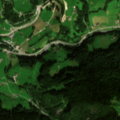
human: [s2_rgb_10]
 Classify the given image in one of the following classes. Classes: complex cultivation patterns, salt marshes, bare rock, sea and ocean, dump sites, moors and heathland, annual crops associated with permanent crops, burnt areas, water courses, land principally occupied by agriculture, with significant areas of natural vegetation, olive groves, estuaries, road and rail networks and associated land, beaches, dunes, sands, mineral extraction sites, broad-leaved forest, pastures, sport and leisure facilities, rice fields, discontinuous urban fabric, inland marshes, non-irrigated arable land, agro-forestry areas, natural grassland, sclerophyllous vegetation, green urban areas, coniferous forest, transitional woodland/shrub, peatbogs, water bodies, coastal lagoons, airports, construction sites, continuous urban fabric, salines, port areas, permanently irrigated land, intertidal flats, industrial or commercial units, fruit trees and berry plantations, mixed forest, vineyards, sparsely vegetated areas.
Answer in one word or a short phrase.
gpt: discontinuous urban fabric, pastures, land principally occupied by agriculture, with significant areas of natural vegetation, broad-leaved forest, coniferous forest, mixed forest